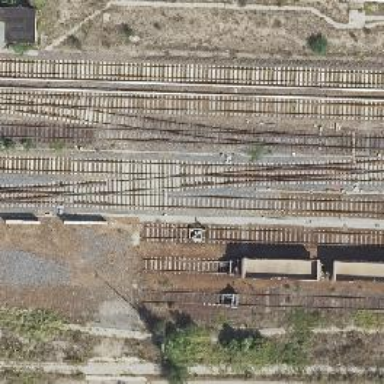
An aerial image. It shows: Signal on the railway located in the track.